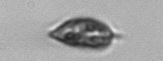
Label: Prorocentrum_triestinum